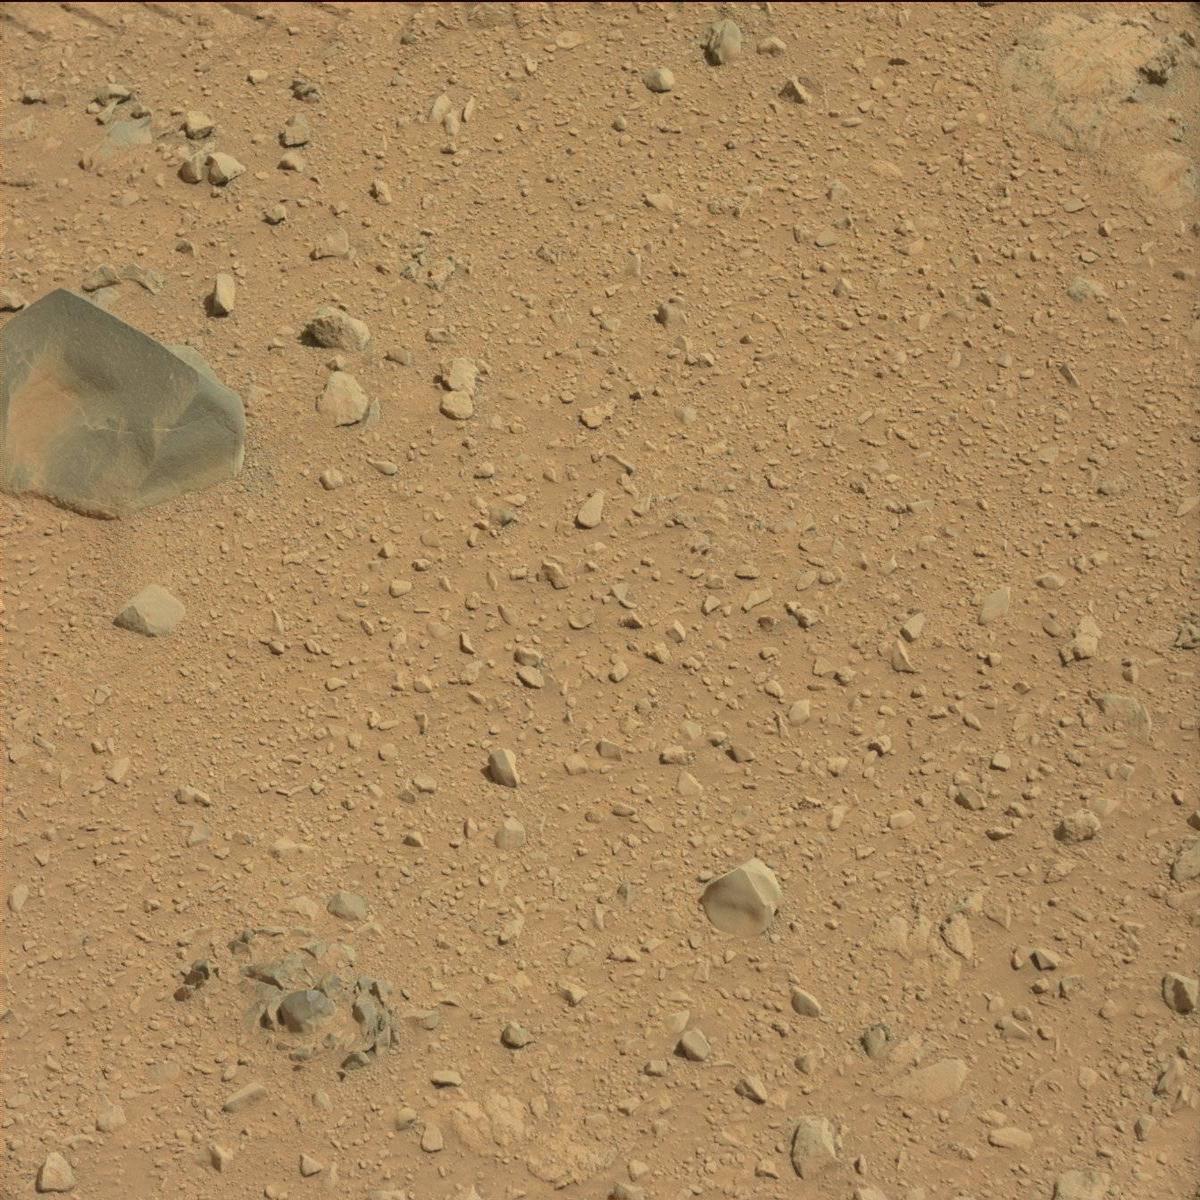
Terrain classes present: Bedrock, Sand / Soil, Track